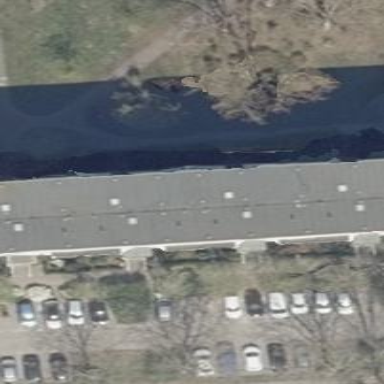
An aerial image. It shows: Flat-roofed apartment building.